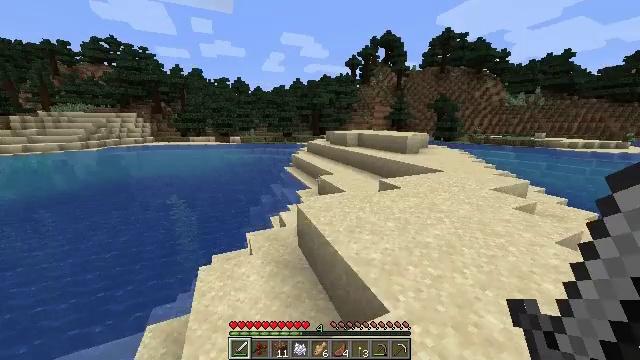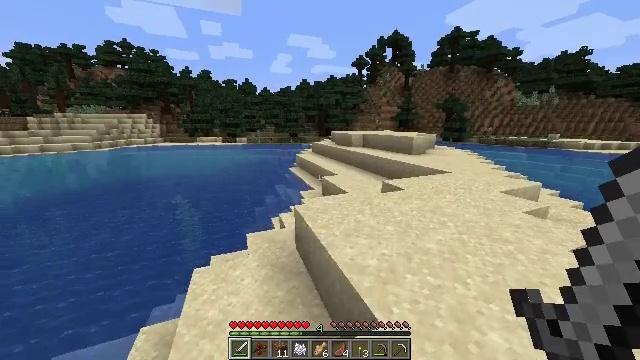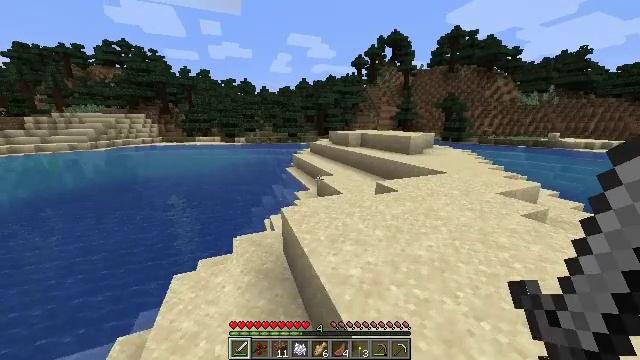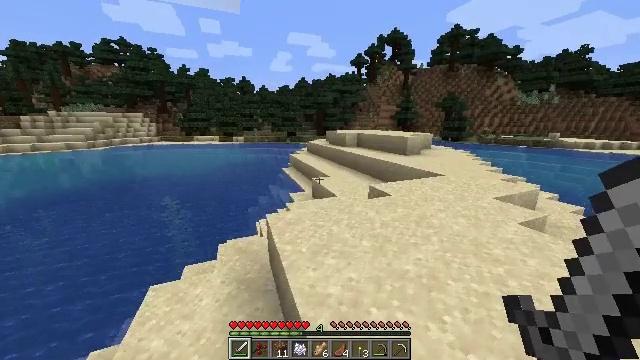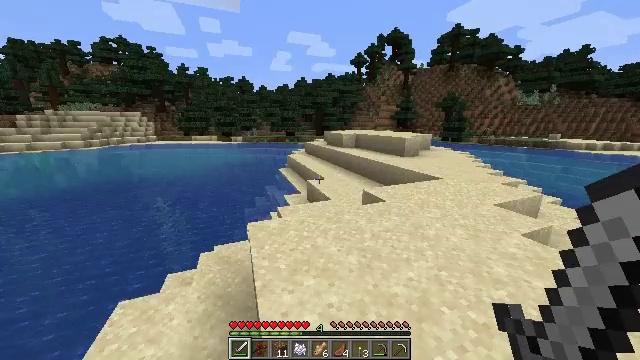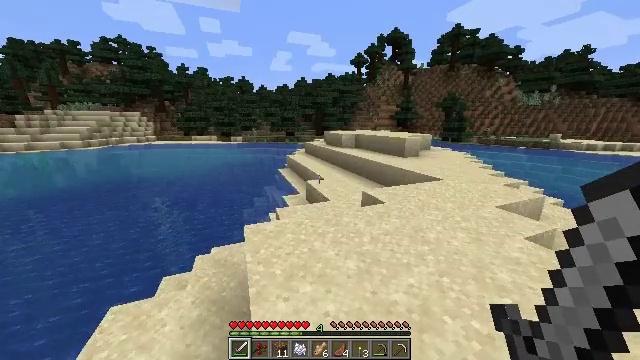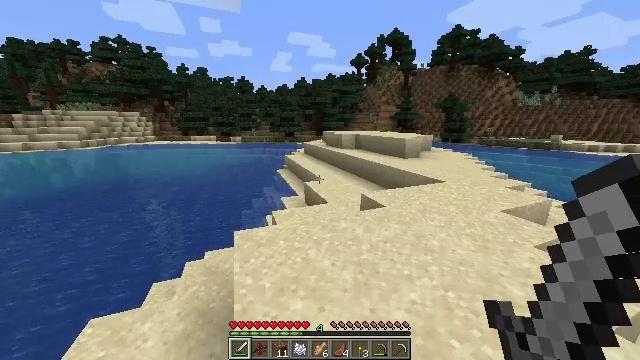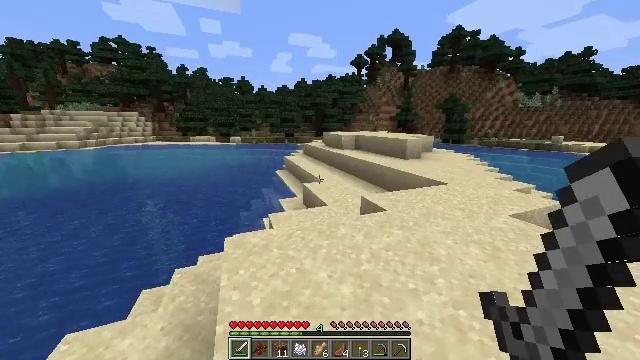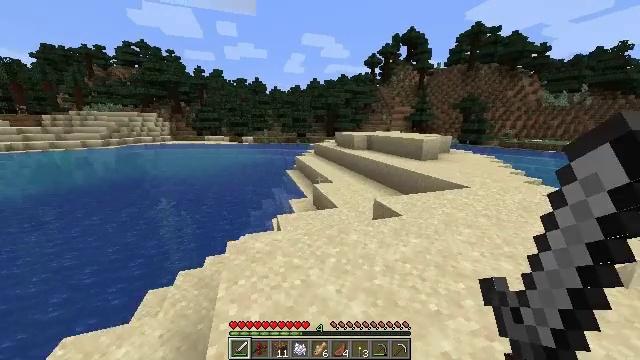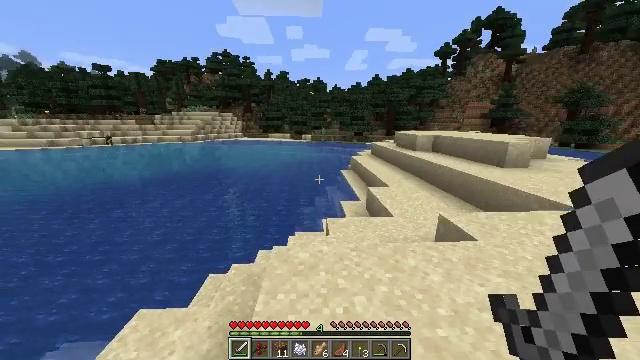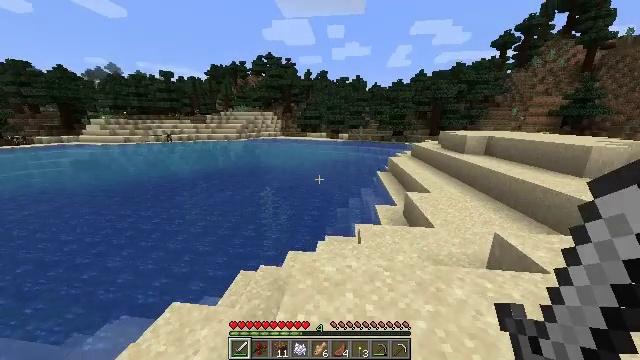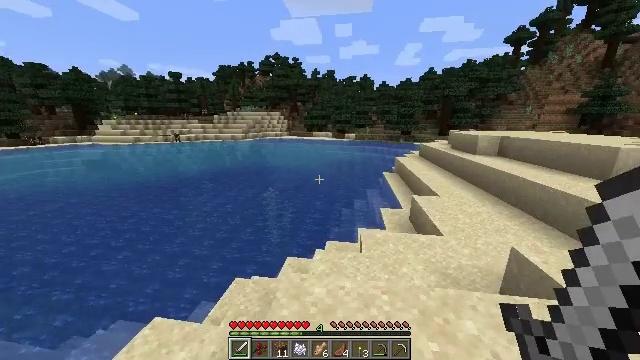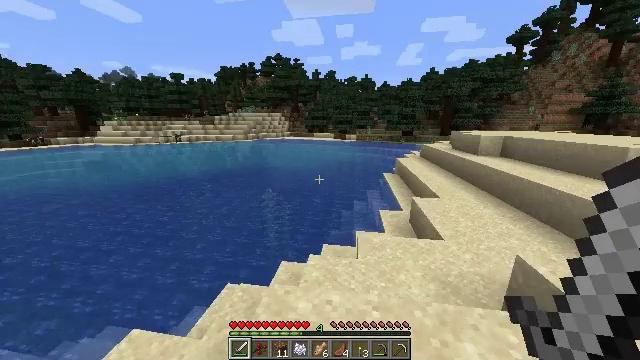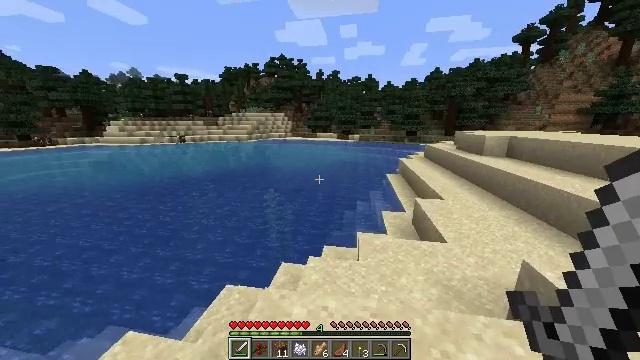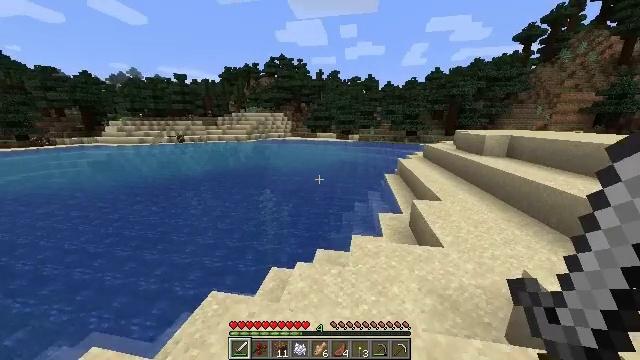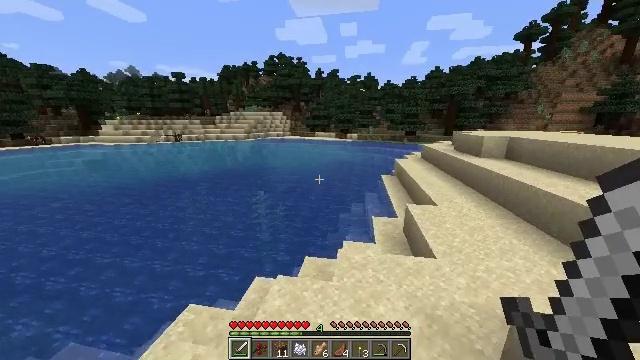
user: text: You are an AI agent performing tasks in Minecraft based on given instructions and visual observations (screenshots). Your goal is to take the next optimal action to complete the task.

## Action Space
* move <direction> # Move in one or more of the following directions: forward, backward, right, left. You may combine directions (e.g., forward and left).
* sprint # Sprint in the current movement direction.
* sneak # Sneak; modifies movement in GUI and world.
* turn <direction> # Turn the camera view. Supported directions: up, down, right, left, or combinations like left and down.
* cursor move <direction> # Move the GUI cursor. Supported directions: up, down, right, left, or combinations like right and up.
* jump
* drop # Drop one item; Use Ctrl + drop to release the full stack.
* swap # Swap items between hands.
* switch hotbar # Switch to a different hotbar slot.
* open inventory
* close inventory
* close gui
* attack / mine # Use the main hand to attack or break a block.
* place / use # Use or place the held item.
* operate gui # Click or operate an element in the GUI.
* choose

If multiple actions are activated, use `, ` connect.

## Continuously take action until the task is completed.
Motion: motion action
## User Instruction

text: Hunt a cod.
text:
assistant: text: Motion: move forward and move right, turn left
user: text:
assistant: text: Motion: move forward and move right
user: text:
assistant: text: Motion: move forward and move right
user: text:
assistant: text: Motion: move forward
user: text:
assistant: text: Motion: move forward
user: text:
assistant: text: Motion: move forward
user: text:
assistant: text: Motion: move forward
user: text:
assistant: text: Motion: move forward, turn left
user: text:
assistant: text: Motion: move forward, turn left
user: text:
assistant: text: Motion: move forward and move right, turn left
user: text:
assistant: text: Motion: move forward and move right, turn left
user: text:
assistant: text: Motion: move forward and move right
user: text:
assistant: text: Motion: move forward and move right
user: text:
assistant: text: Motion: move forward and move right
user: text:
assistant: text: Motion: move forward and move right
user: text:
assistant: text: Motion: move forward and move right
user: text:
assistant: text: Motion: move forward and move right
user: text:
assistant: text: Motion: move forward and move right, turn left
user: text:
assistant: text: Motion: move forward and move right, turn left
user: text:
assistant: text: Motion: move forward and move right, turn left
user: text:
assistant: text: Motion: move right, turn left
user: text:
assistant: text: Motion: move right, turn left
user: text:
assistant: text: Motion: move right
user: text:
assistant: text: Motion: move right
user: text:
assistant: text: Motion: move right
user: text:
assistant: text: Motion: move right
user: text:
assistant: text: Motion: move right
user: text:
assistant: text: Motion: move right
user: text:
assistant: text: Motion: move right
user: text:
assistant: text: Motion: move right